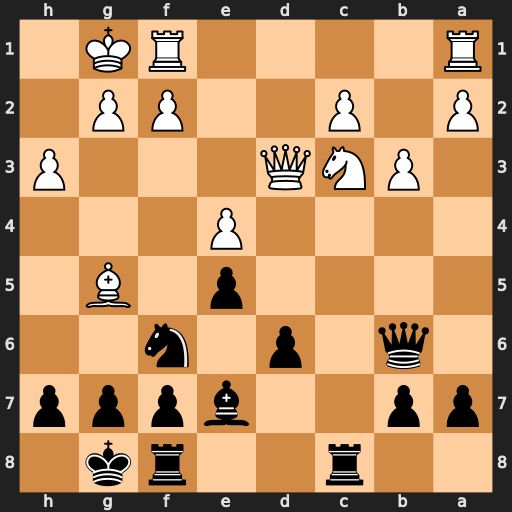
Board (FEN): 2r2rk1/pp2bppp/1q1p1n2/4p1B1/4P3/1PNQ3P/P1P2PP1/R4RK1
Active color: b
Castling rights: -
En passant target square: -
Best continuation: Rxc3 Qxc3 Nxe4 Bxe7 Nxc3